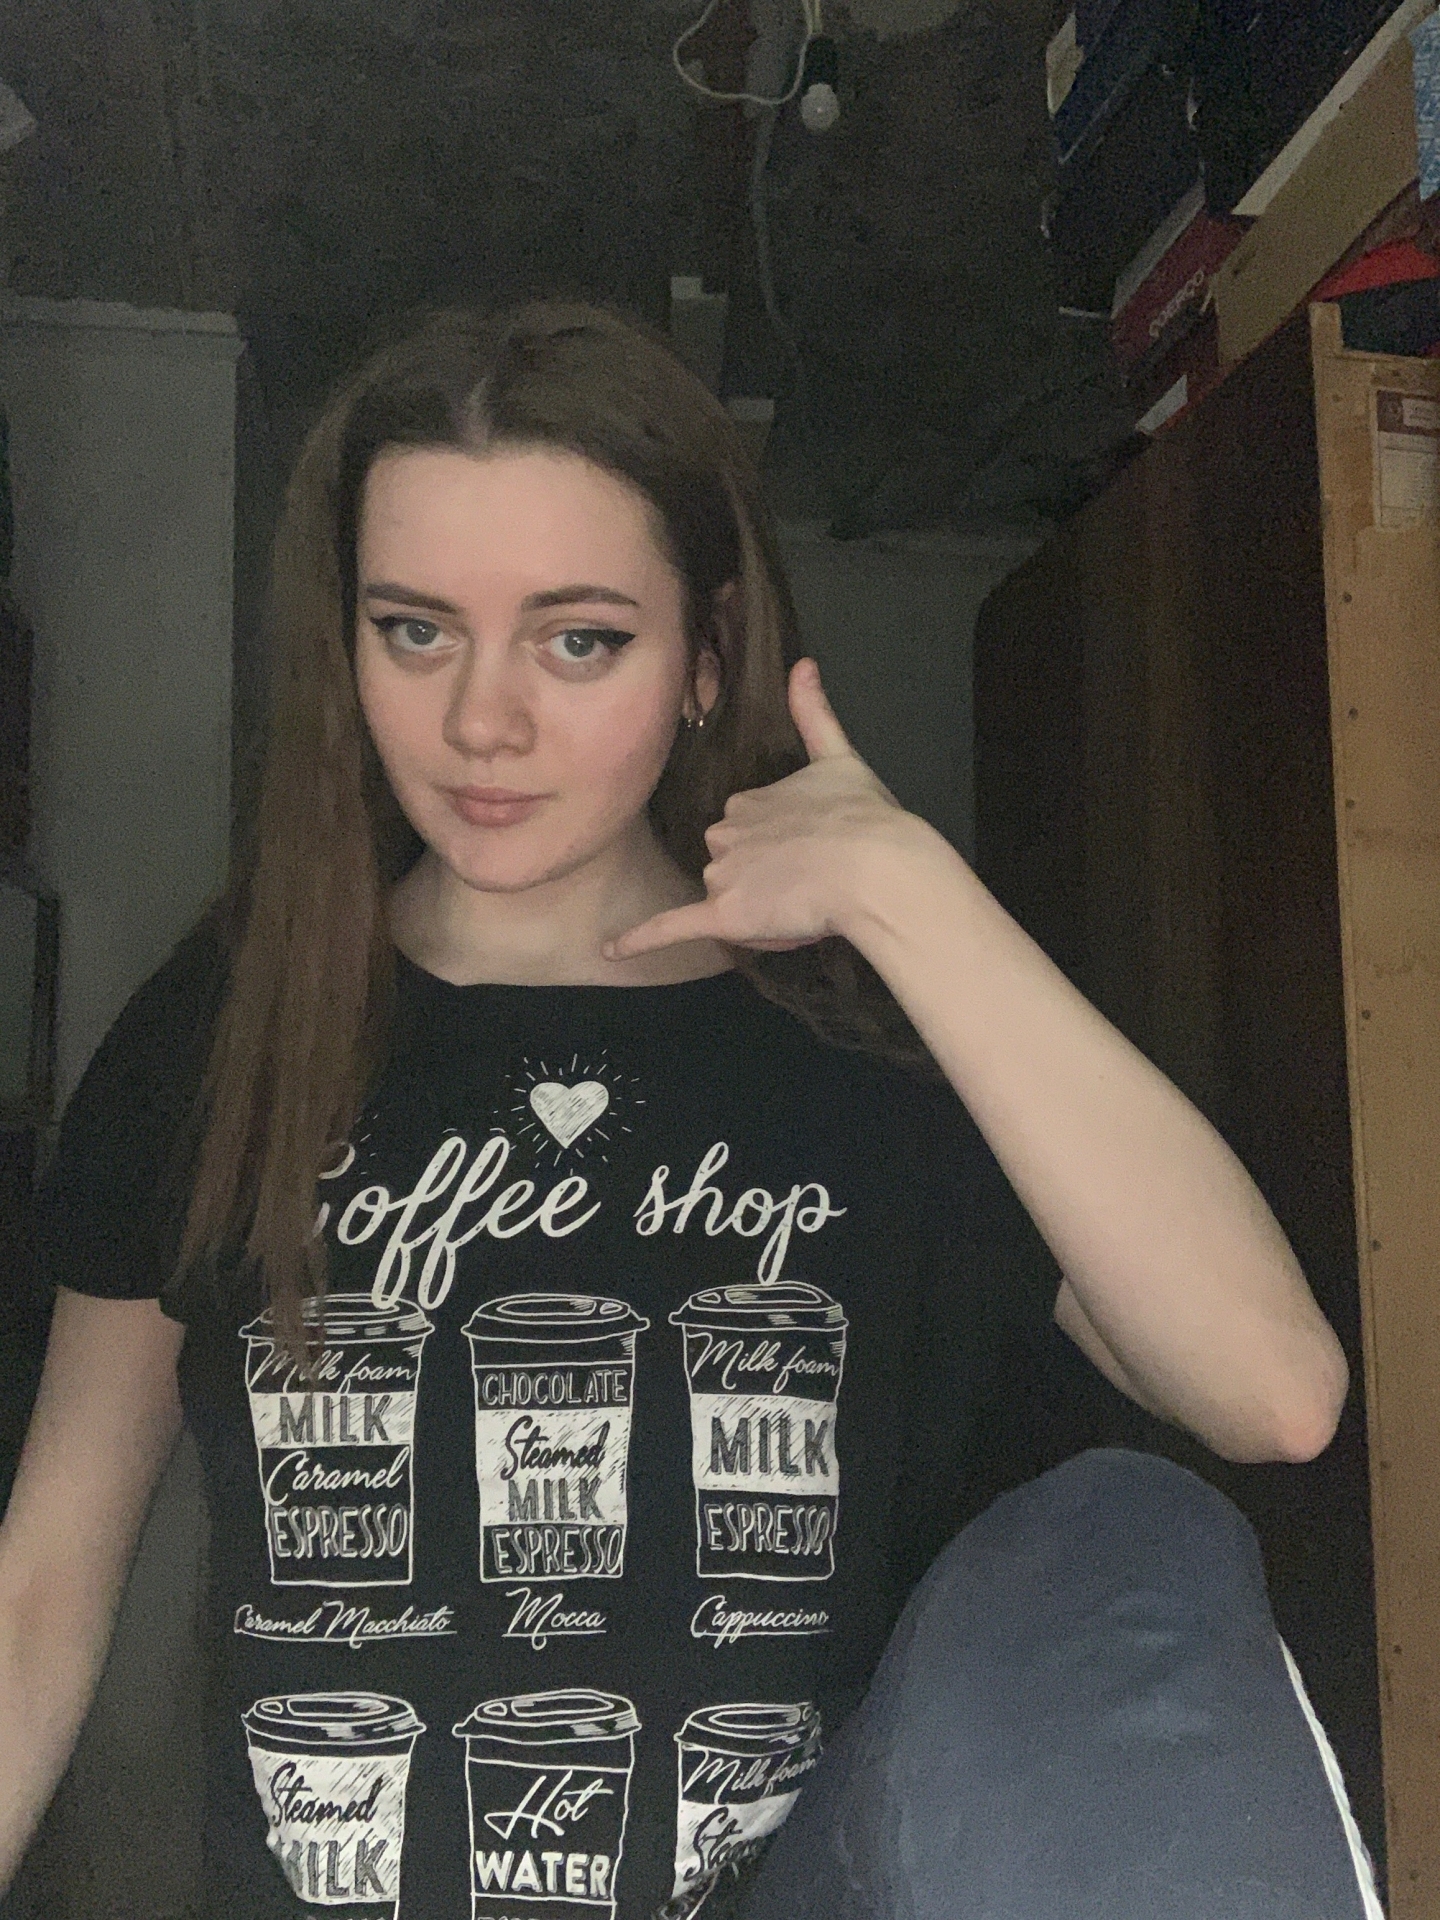
Label: noise